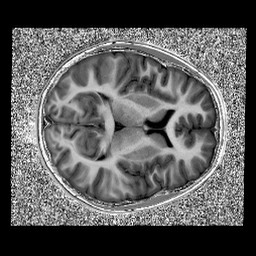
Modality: UNIT1
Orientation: axial
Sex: female
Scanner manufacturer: siemens
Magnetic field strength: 3 T
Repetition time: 5 s
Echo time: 0.00355 s